Interaction volume radius: 5 \u00c5
Interaction volume height: 25 \u00c5
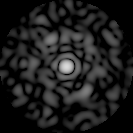
Disorder parameter: 0.8321